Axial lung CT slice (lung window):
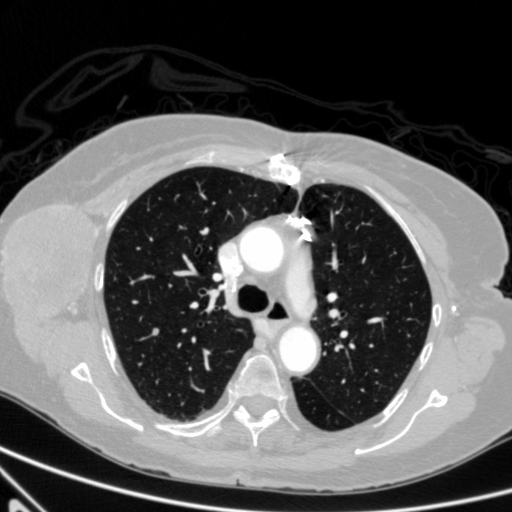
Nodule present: no